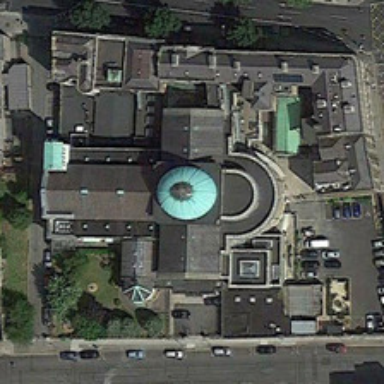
A church with green round roof and a parking lot with some cars are semi closed by three roads .